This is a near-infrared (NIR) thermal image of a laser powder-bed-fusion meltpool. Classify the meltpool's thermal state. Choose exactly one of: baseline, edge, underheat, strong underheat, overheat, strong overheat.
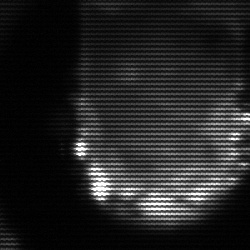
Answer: baseline